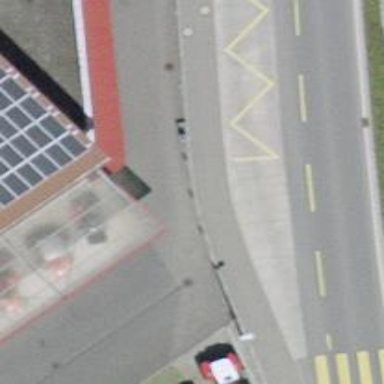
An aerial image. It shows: Asphalt platform for public transport.